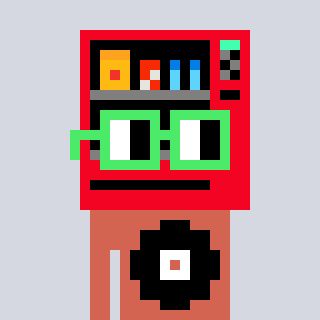
a pixel art character with square light green glasses, a vending machine-shaped head and a peachy-colored body on a cool background